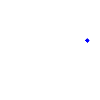
Particle: proton